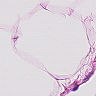
Metastatic tissue present: no